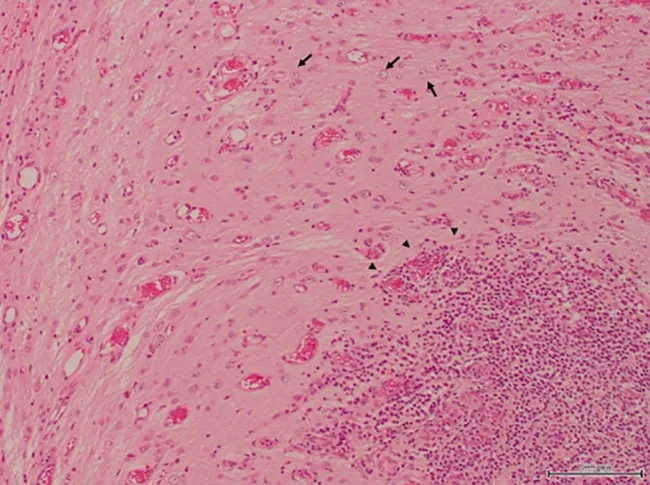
The resected specimen contained nerve tissues, leading to a diagnosis of meningoencephalocele. An increase in astrocytes and infiltration of inflammatory cells which consisted of many lymphocytes, plasmacytes, macrophages and a few neutrophils were recognized in the specimen (H&E stain, bar = 200 mum).
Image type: pathology (h&e)